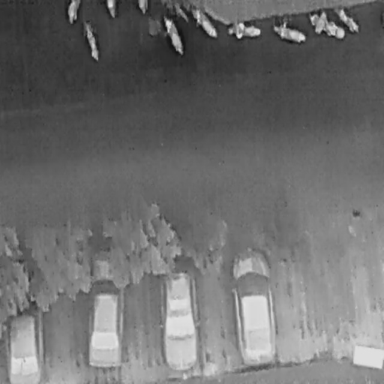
There are 14 objects shown in the infrared image, including four Cars, and ten Bicycles.